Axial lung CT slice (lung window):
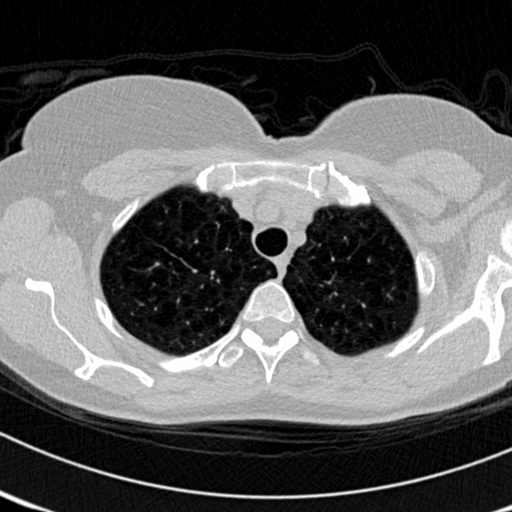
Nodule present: no